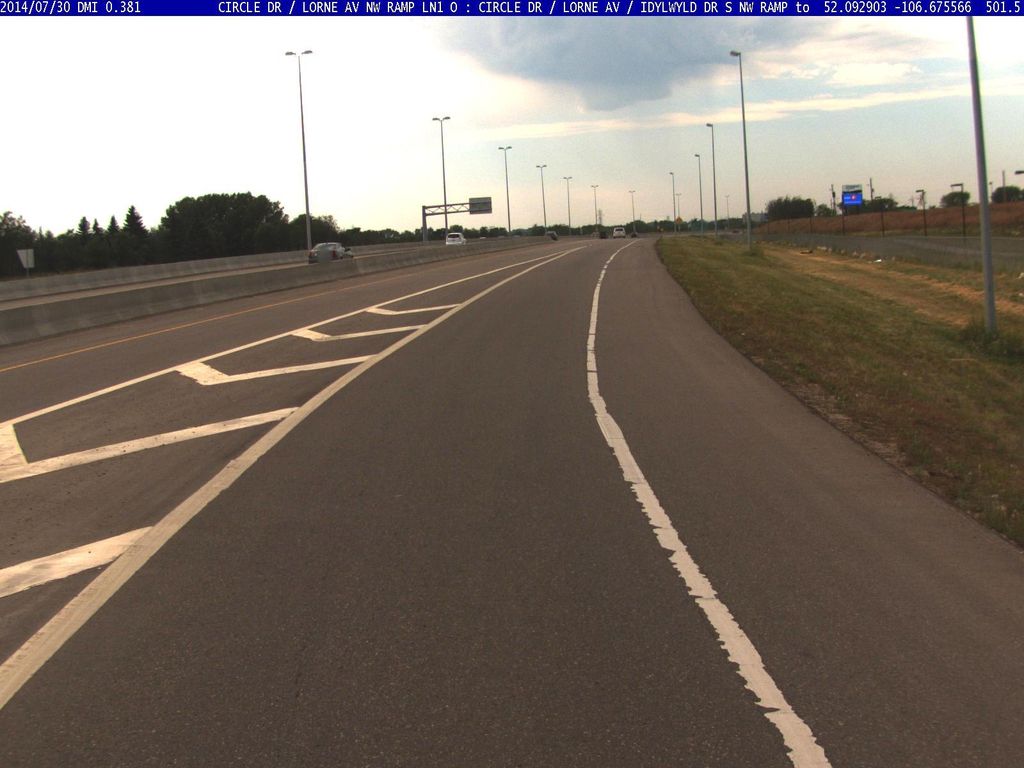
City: saskatoon